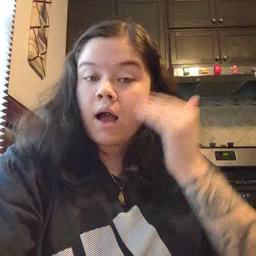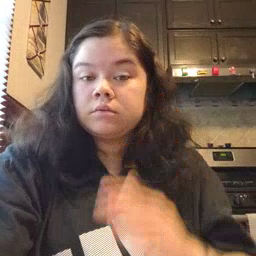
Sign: head